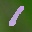
Label: 1